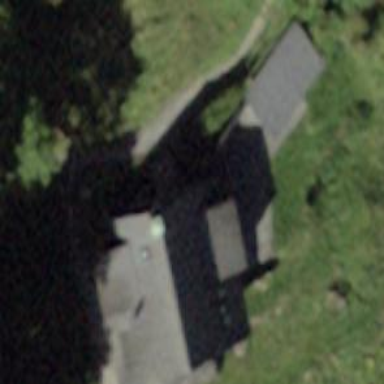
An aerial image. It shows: Detached building.